Field crop: maize
Growth stage: 2
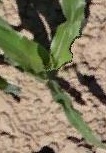
Species: maize